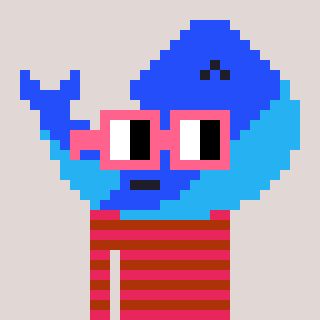
a pixel art character with square pink glasses, a whale-shaped head and a hotbrown-colored body on a warm background